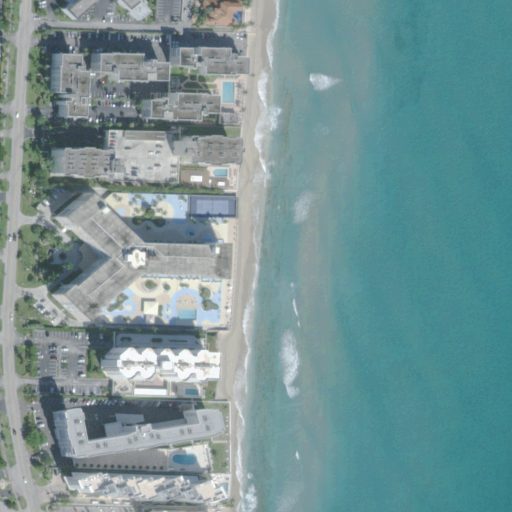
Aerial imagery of beach in Florida named South Palm Beach containing open water, high intensity development, medium intensity development, and low intensity development